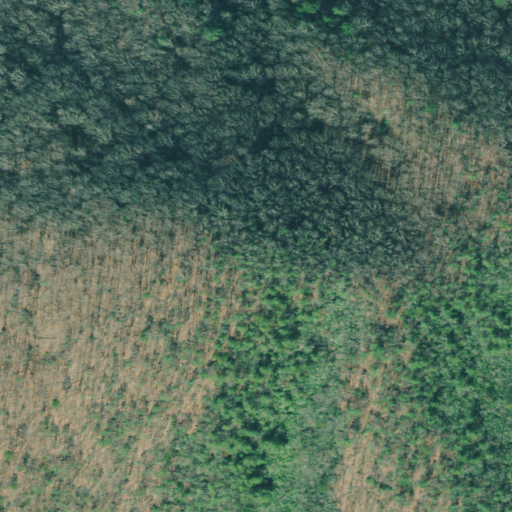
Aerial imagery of mountain in Georgia named Jim Mountain containing deciduous forest, mixed forest, and evergreen forest